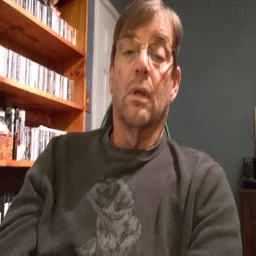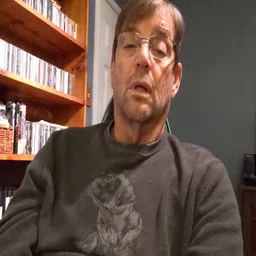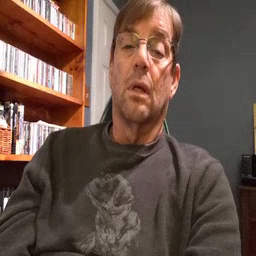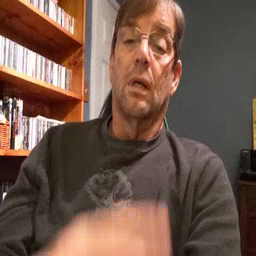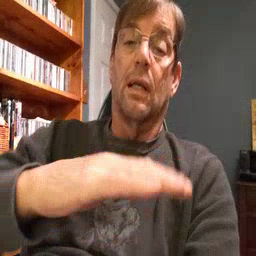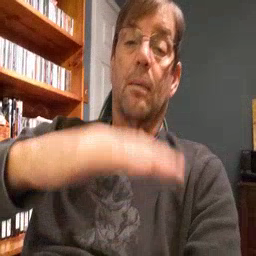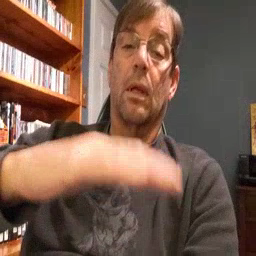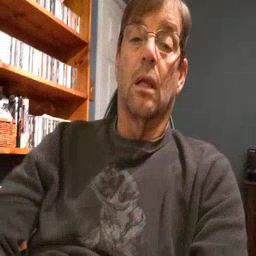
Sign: table